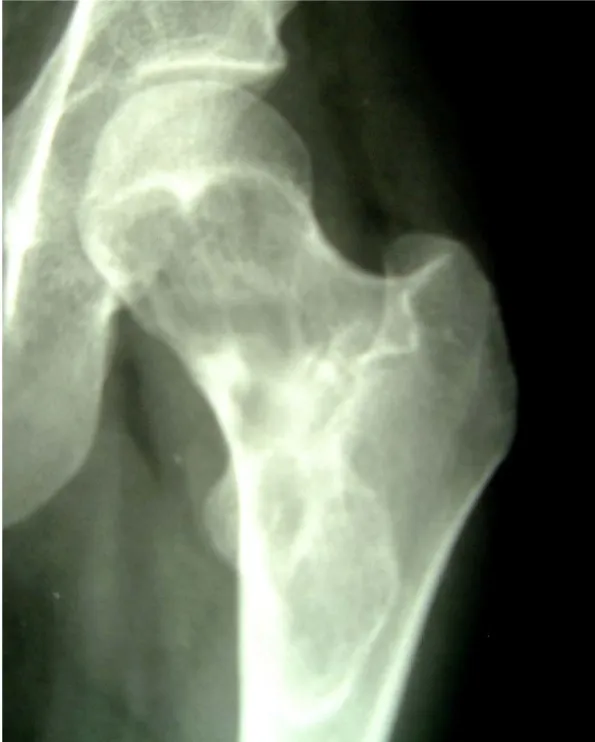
X-Ray, preoperative: Cystic lesion of the proximal femur.
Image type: radiology (x_ray)